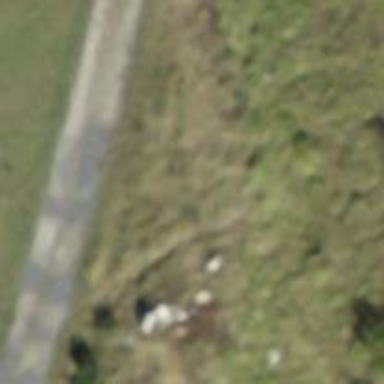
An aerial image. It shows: Brown bench.